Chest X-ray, AP view. Patient: 47 years old, sex F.
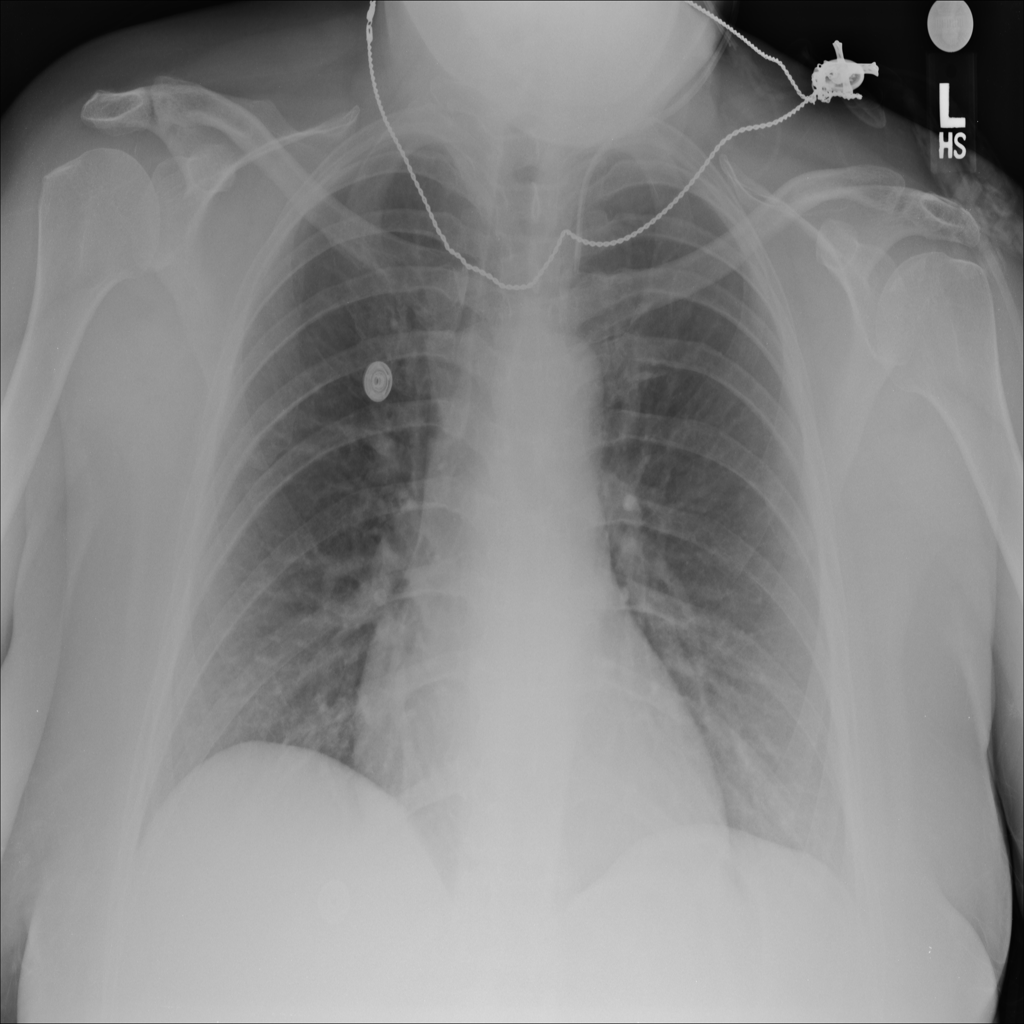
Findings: No Finding